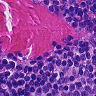
Metastatic tissue present: no